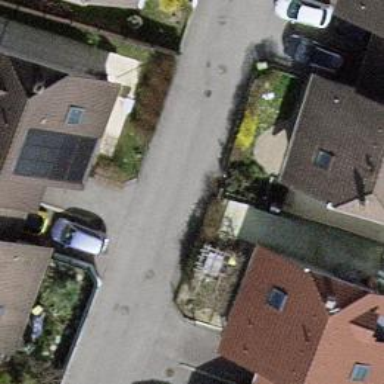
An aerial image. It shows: Living street.